Interaction volume radius: 10 \u00c5
Interaction volume height: 25 \u00c5
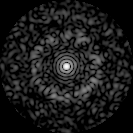
Disorder parameter: 0.8289